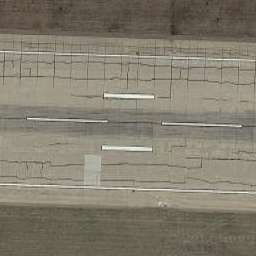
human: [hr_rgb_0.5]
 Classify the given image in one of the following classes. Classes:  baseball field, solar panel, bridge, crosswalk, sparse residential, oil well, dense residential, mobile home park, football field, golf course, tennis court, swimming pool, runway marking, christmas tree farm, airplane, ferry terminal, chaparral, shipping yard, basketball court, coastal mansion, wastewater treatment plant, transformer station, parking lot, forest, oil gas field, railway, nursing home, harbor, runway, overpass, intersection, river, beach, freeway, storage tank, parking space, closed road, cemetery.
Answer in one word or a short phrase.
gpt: runway